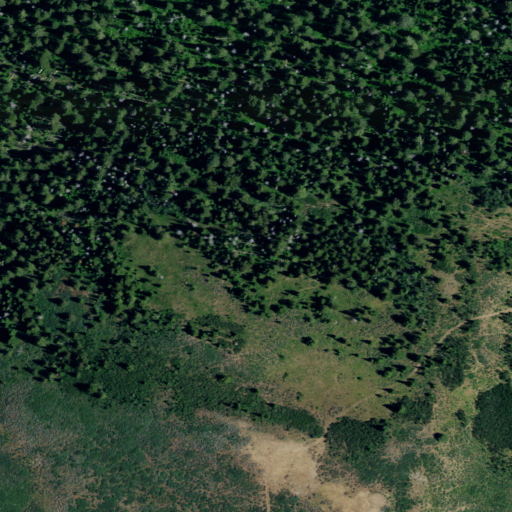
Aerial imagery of mountain in Idaho named Sulphur Peak containing evergreen forest and shrub